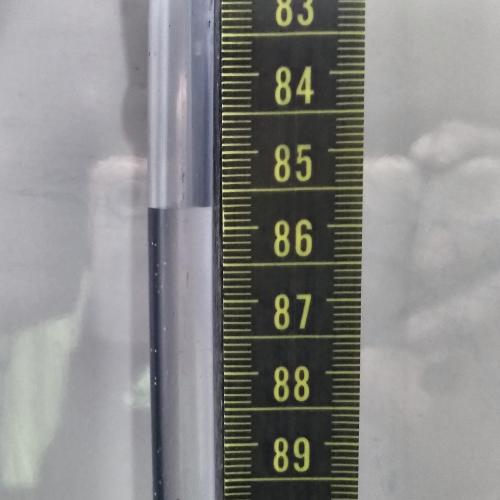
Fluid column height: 85.7 cm